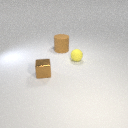
small brown metal cube to the left of large brown rubber cylinder